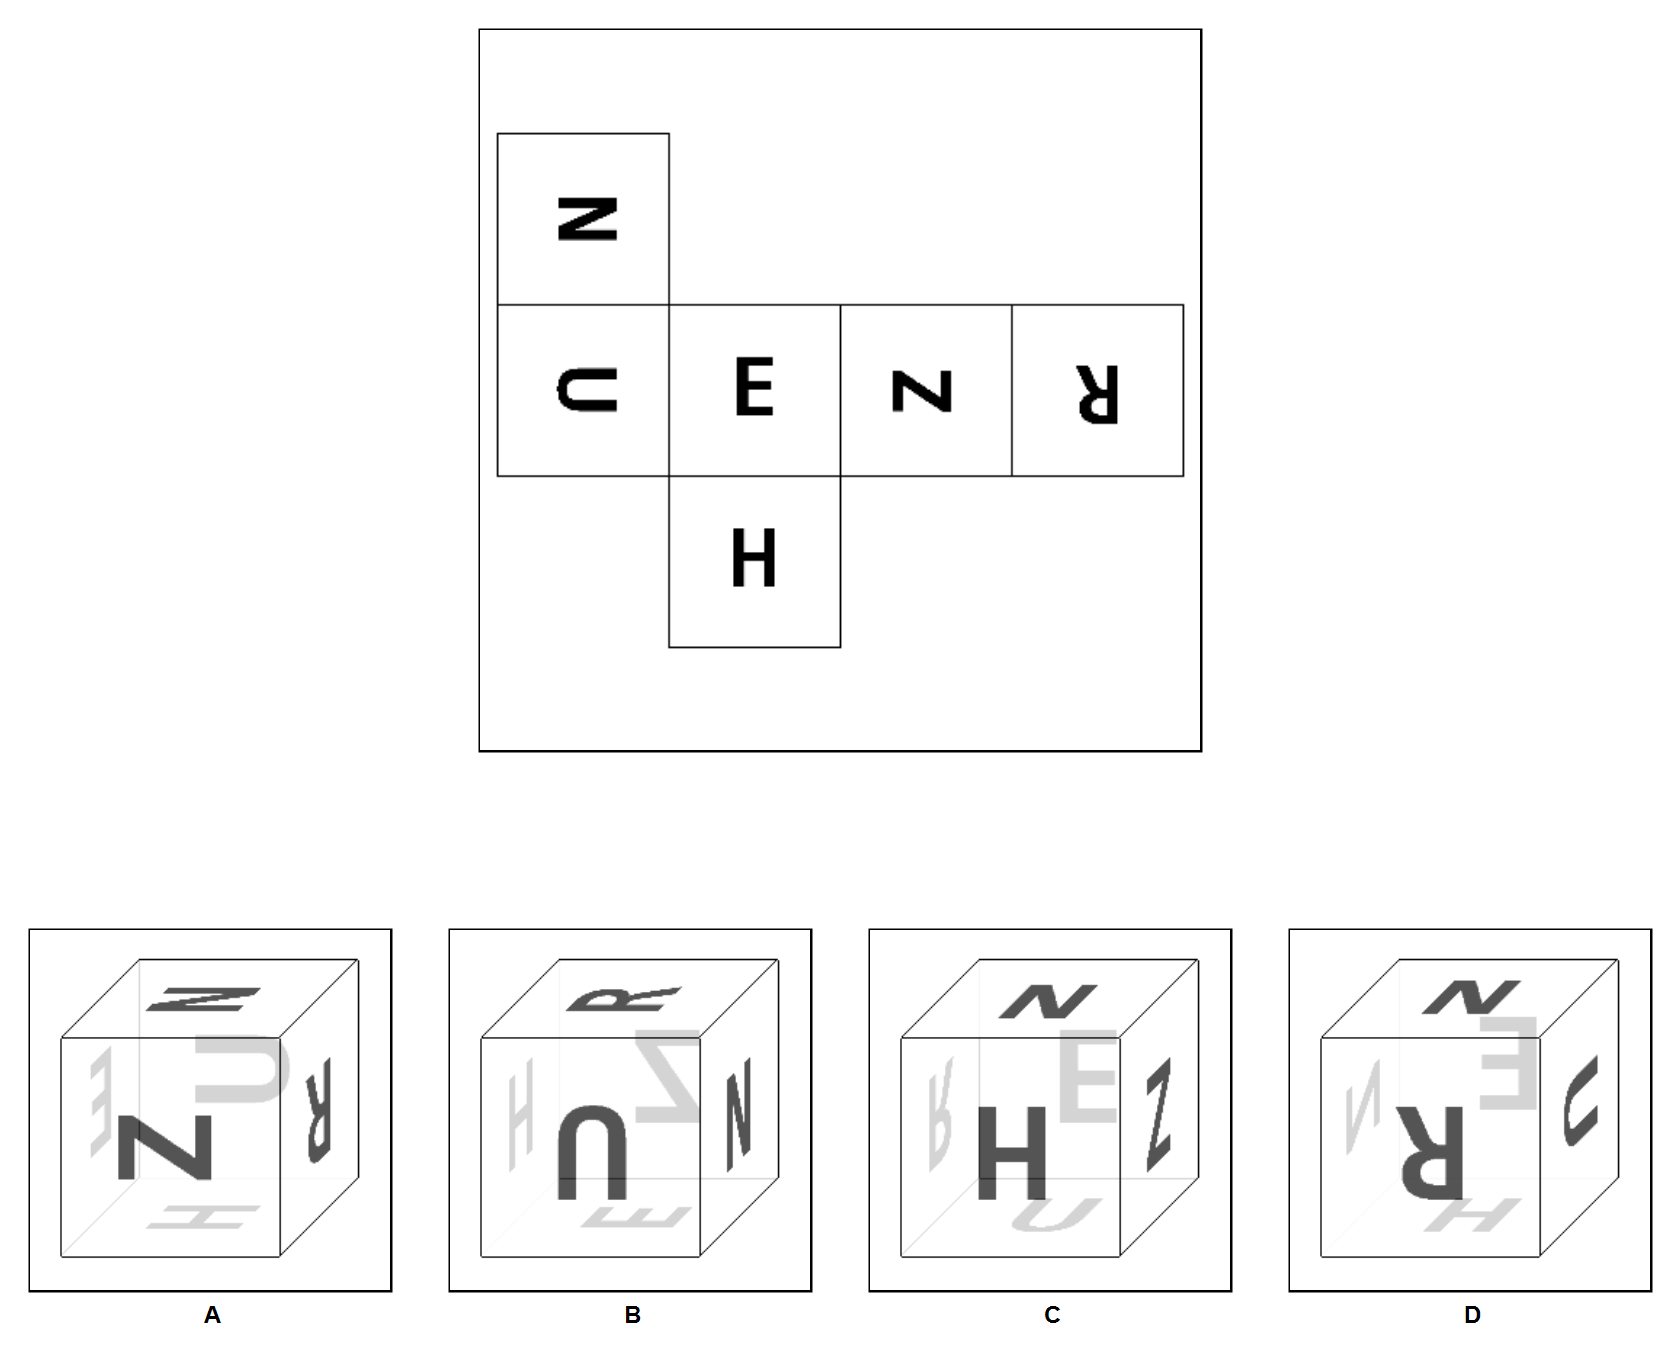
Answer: C